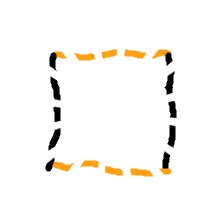
Shape: square